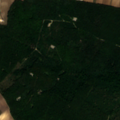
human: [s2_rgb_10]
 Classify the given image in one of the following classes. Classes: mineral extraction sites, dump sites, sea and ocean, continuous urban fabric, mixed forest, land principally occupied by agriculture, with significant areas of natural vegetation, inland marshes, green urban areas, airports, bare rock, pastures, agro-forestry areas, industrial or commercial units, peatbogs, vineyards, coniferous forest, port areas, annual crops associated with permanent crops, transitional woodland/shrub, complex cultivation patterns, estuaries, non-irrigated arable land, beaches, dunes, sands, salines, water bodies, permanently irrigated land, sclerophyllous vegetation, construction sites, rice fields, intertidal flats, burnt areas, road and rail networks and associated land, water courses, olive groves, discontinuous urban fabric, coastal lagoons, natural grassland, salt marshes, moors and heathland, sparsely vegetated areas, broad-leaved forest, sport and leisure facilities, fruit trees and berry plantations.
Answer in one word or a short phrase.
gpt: non-irrigated arable land, complex cultivation patterns, broad-leaved forest